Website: lowes
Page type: payment
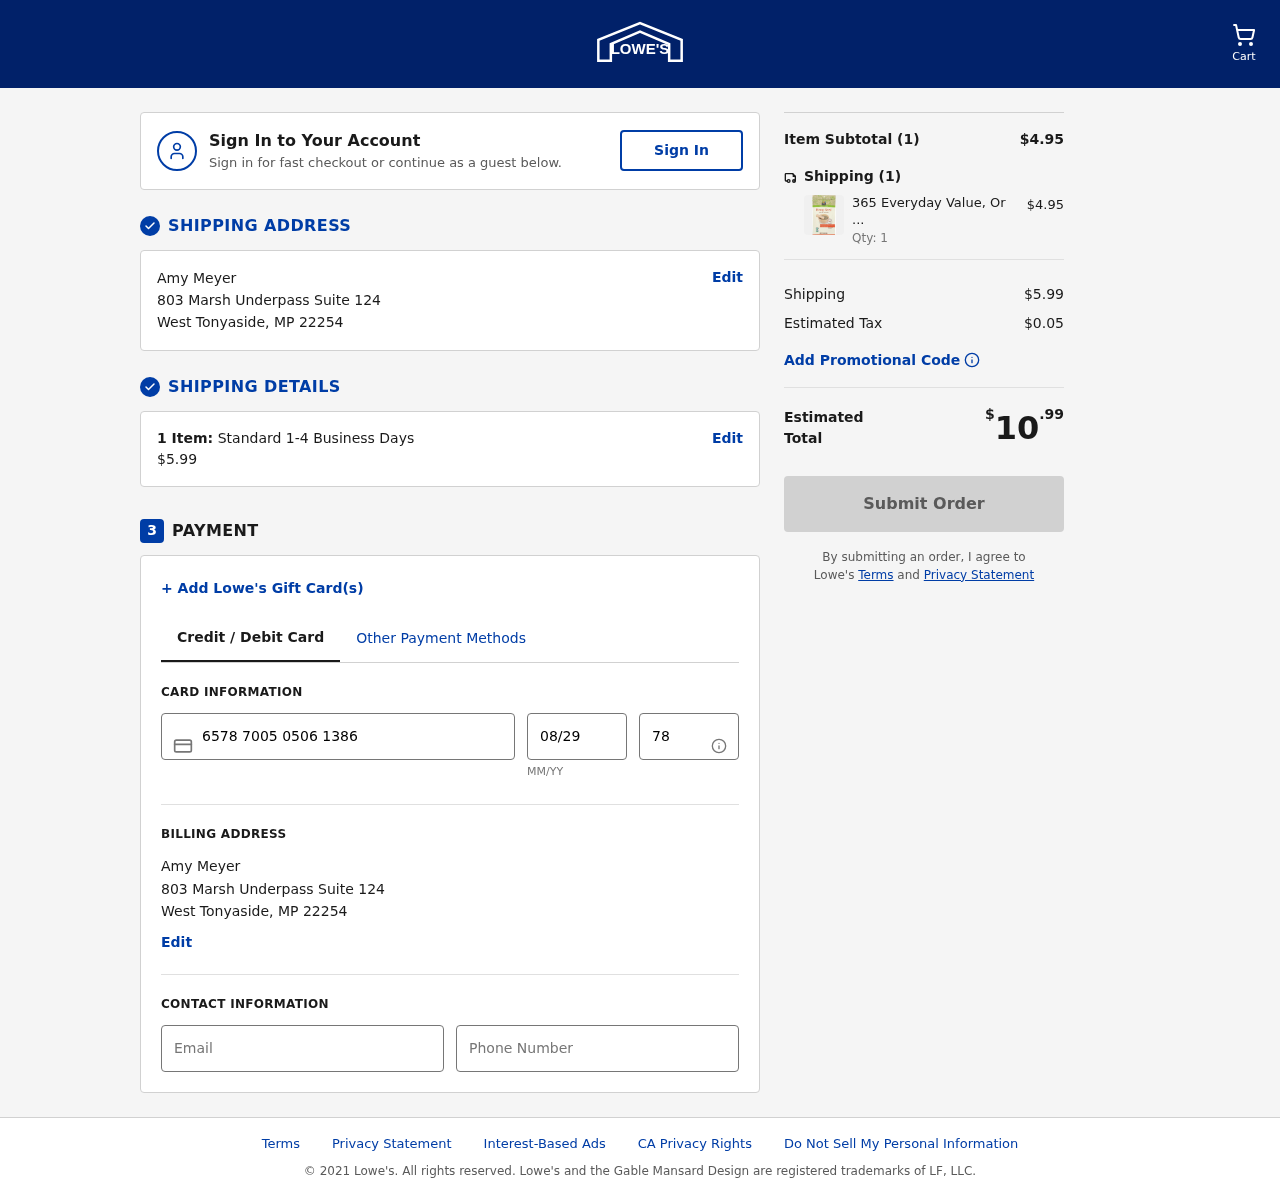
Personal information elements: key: PII_CARD_CVV
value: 782
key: PII_CARD_EXPIRY
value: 08/29
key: PII_CARD_NUMBER
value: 6578 7005 0506 1386
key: PII_CITY
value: West Tonyaside
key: PII_EMAIL
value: amymeyer@yahoo.com
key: PII_FULLNAME
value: Amy Meyer
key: PII_PHONE
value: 7713985546
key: PII_POSTCODE
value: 22254
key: PII_STATE_ABBR
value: MP
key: PII_STREET
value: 803 Marsh Underpass Suite 124
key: PII_FULLNAME2
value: Amy Meyer
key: PII_STREET2
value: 803 Marsh Underpass Suite 124
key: PII_CITY2
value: West Tonyaside
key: PII_STATE_ABBR2
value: MP
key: PII_POSTCODE2
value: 22254
Product elements: key: PRODUCT1_NAME
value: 365 Everyday Value, Organic Hemp Seed, 4 oz
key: PRODUCT1_PRICE
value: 4.95
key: PRODUCT1_QUANTITY
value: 1
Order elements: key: ORDER_NUM_ITEMS
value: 1
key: ORDER_SHIPPING_COST
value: $5.99
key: ORDER_NUM_ITEMS2
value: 1
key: ORDER_SUBTOTAL
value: $4.95
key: ORDER_NUM_ITEMS3
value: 1
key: ORDER_SHIPPING_COST2
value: $5.99
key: ORDER_TAX
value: $0.05
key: ORDER_TOTAL
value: $10.99